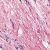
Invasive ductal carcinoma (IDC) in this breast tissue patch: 0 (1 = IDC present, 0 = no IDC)